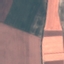
Label: AnnualCrop